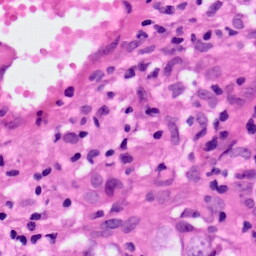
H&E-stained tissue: Lung